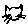
Label: cat